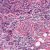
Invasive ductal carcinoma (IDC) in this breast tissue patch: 1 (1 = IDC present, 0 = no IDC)